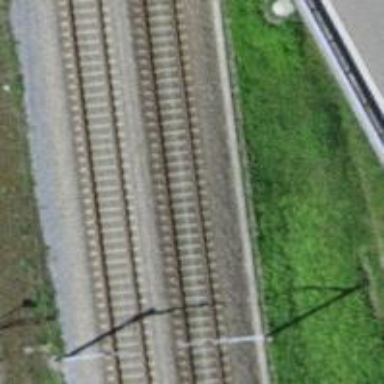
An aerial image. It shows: Railway with electrified contact lines.